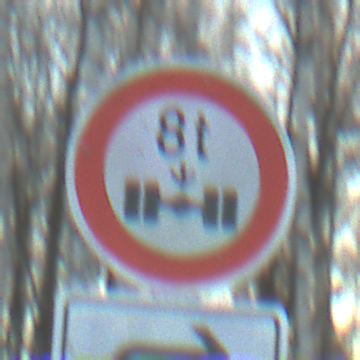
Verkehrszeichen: TatsaechlicheAchslast
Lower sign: RichtungsangabeDurchPfeile5
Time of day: SunriseSunset
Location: Outdoor (Nature)
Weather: Clear
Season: Winter
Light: Natural